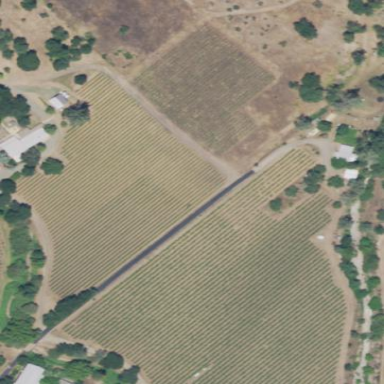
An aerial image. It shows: Vineyard with grape crops.